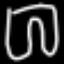
Label: pants